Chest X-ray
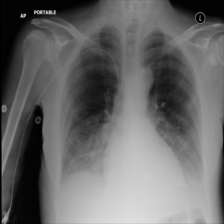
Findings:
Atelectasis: positive
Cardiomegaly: negative
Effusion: positive
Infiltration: negative
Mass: negative
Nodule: negative
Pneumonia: negative
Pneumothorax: negative
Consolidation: negative
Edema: negative
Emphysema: negative
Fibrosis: negative
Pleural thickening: negative
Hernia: negative